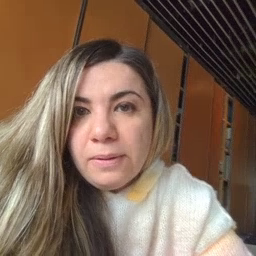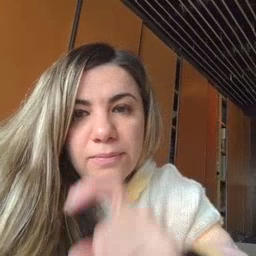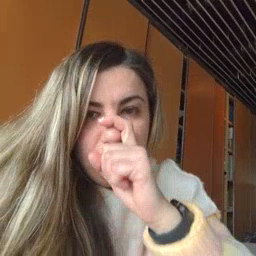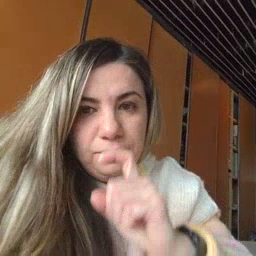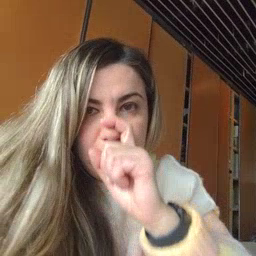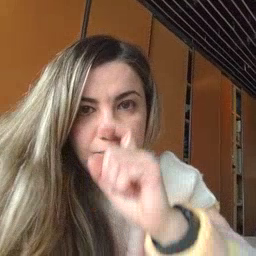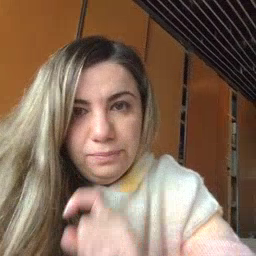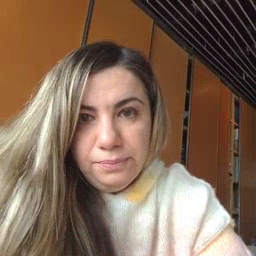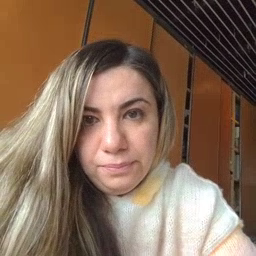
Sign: doll